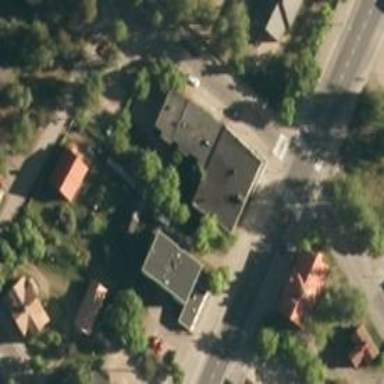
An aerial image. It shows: Cinema.